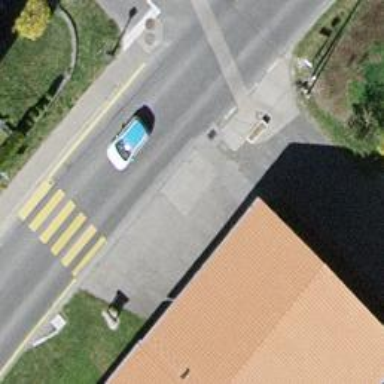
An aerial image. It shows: Bus stop with platform for public transport.